Field crop: tomato
Growth stage: 1
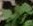
Species: solanum